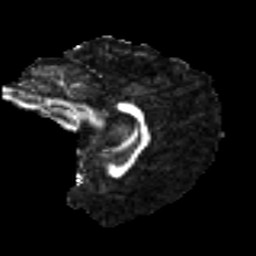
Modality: FA
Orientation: sagittal
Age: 34
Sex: female
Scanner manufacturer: ge
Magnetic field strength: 3 T
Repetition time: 7.8 s
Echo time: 0.0606 s